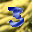
Label: 3